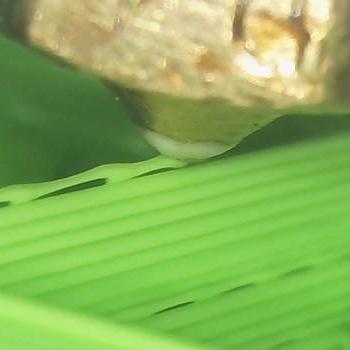
Flow rate: 37%